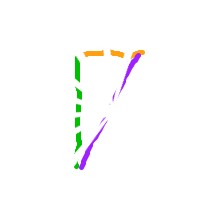
Shape: triangle